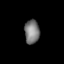
Tissue: lung
Cell type: Fibroblasts
Senescence score: 0.6589
Nuclear area (px): 348
Mean DAPI intensity: 122.779